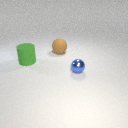
small blue metal sphere to the right of large green rubber cylinder